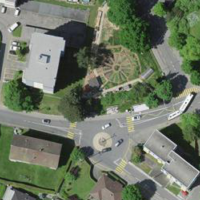
EUNIS habitat code: 54
Species observed at this site:
Cardamine pratensis
Cerastium tomentosum